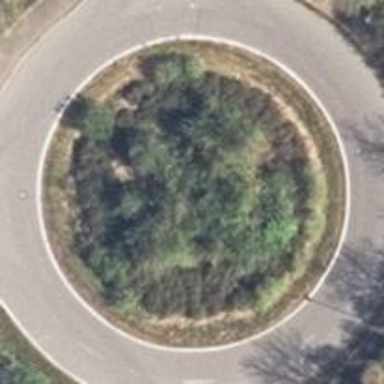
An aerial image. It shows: Unclassified road featuring roundabout.